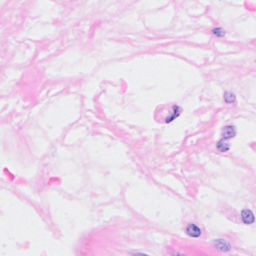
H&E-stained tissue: Breast